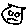
Label: cat